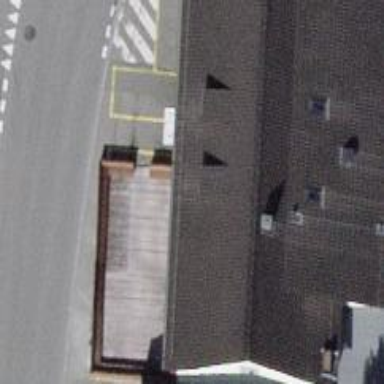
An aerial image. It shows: Restaurant.